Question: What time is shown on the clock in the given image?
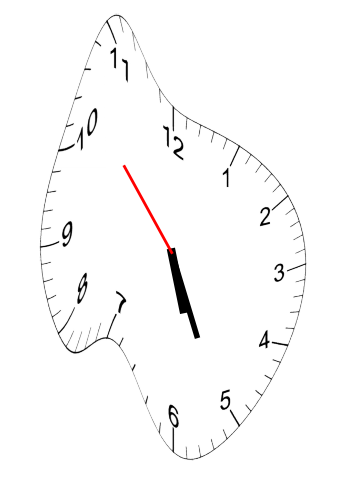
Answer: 05:25:53